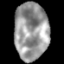
Tissue: lung
Cell type: Epithelial cells
Senescence score: 0.2341
Nuclear area (px): 1908
Mean DAPI intensity: 153.095